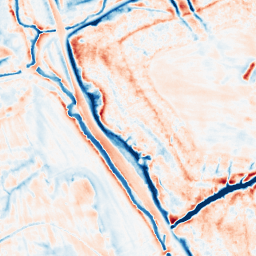
Category: edge_preserving
Decomposition family: anisotropic_diffusion
Decomposition parameters: iterations: 50
kappa: 100
gamma: 0.2
Upsampling method: bilinear
Upsampling parameters: scale: 2
Upsampling scale: 2